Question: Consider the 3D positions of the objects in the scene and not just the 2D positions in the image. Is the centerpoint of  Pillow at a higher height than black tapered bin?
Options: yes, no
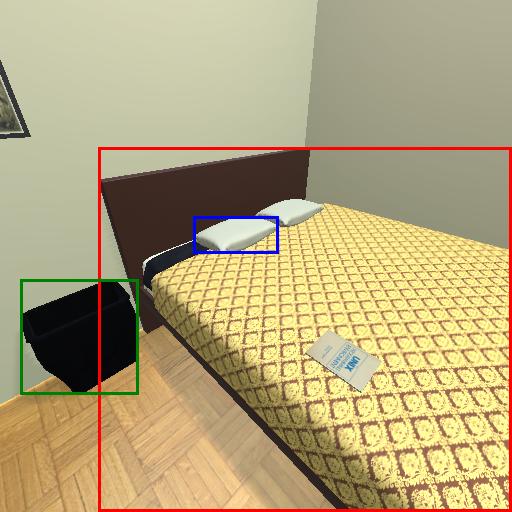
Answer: yes